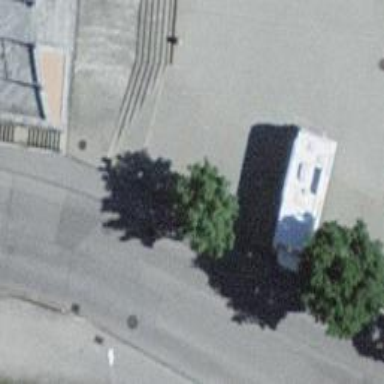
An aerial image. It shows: Charging station.